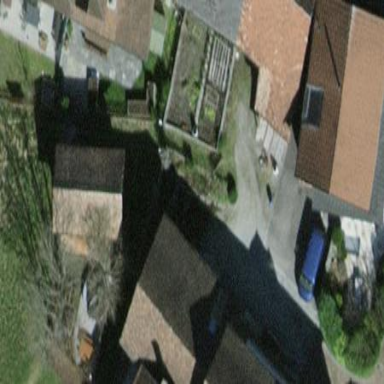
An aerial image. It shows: Semidetached house.